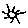
Label: sun